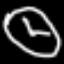
Label: clock